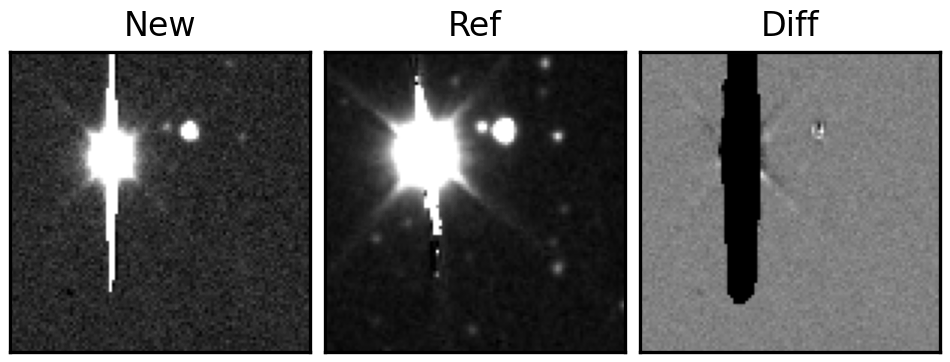
Label: bogus